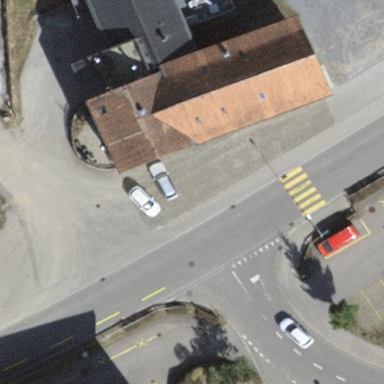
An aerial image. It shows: Commercial building that houses restaurant.